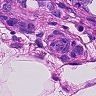
Metastatic tissue present: yes